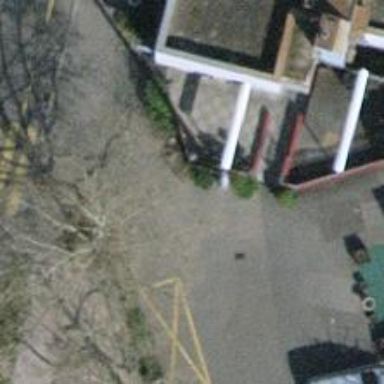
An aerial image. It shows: Bollard barrier.